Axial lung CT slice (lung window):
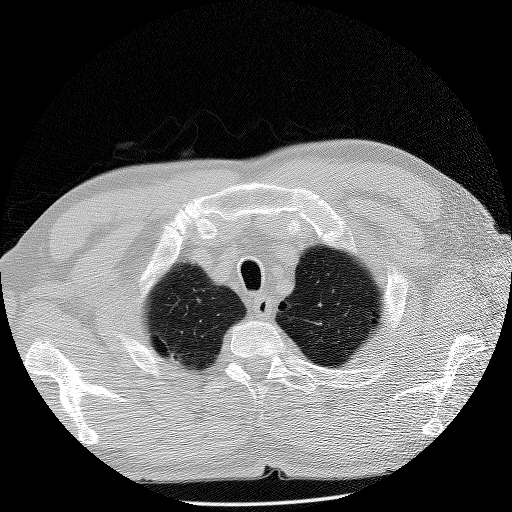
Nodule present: no